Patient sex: M
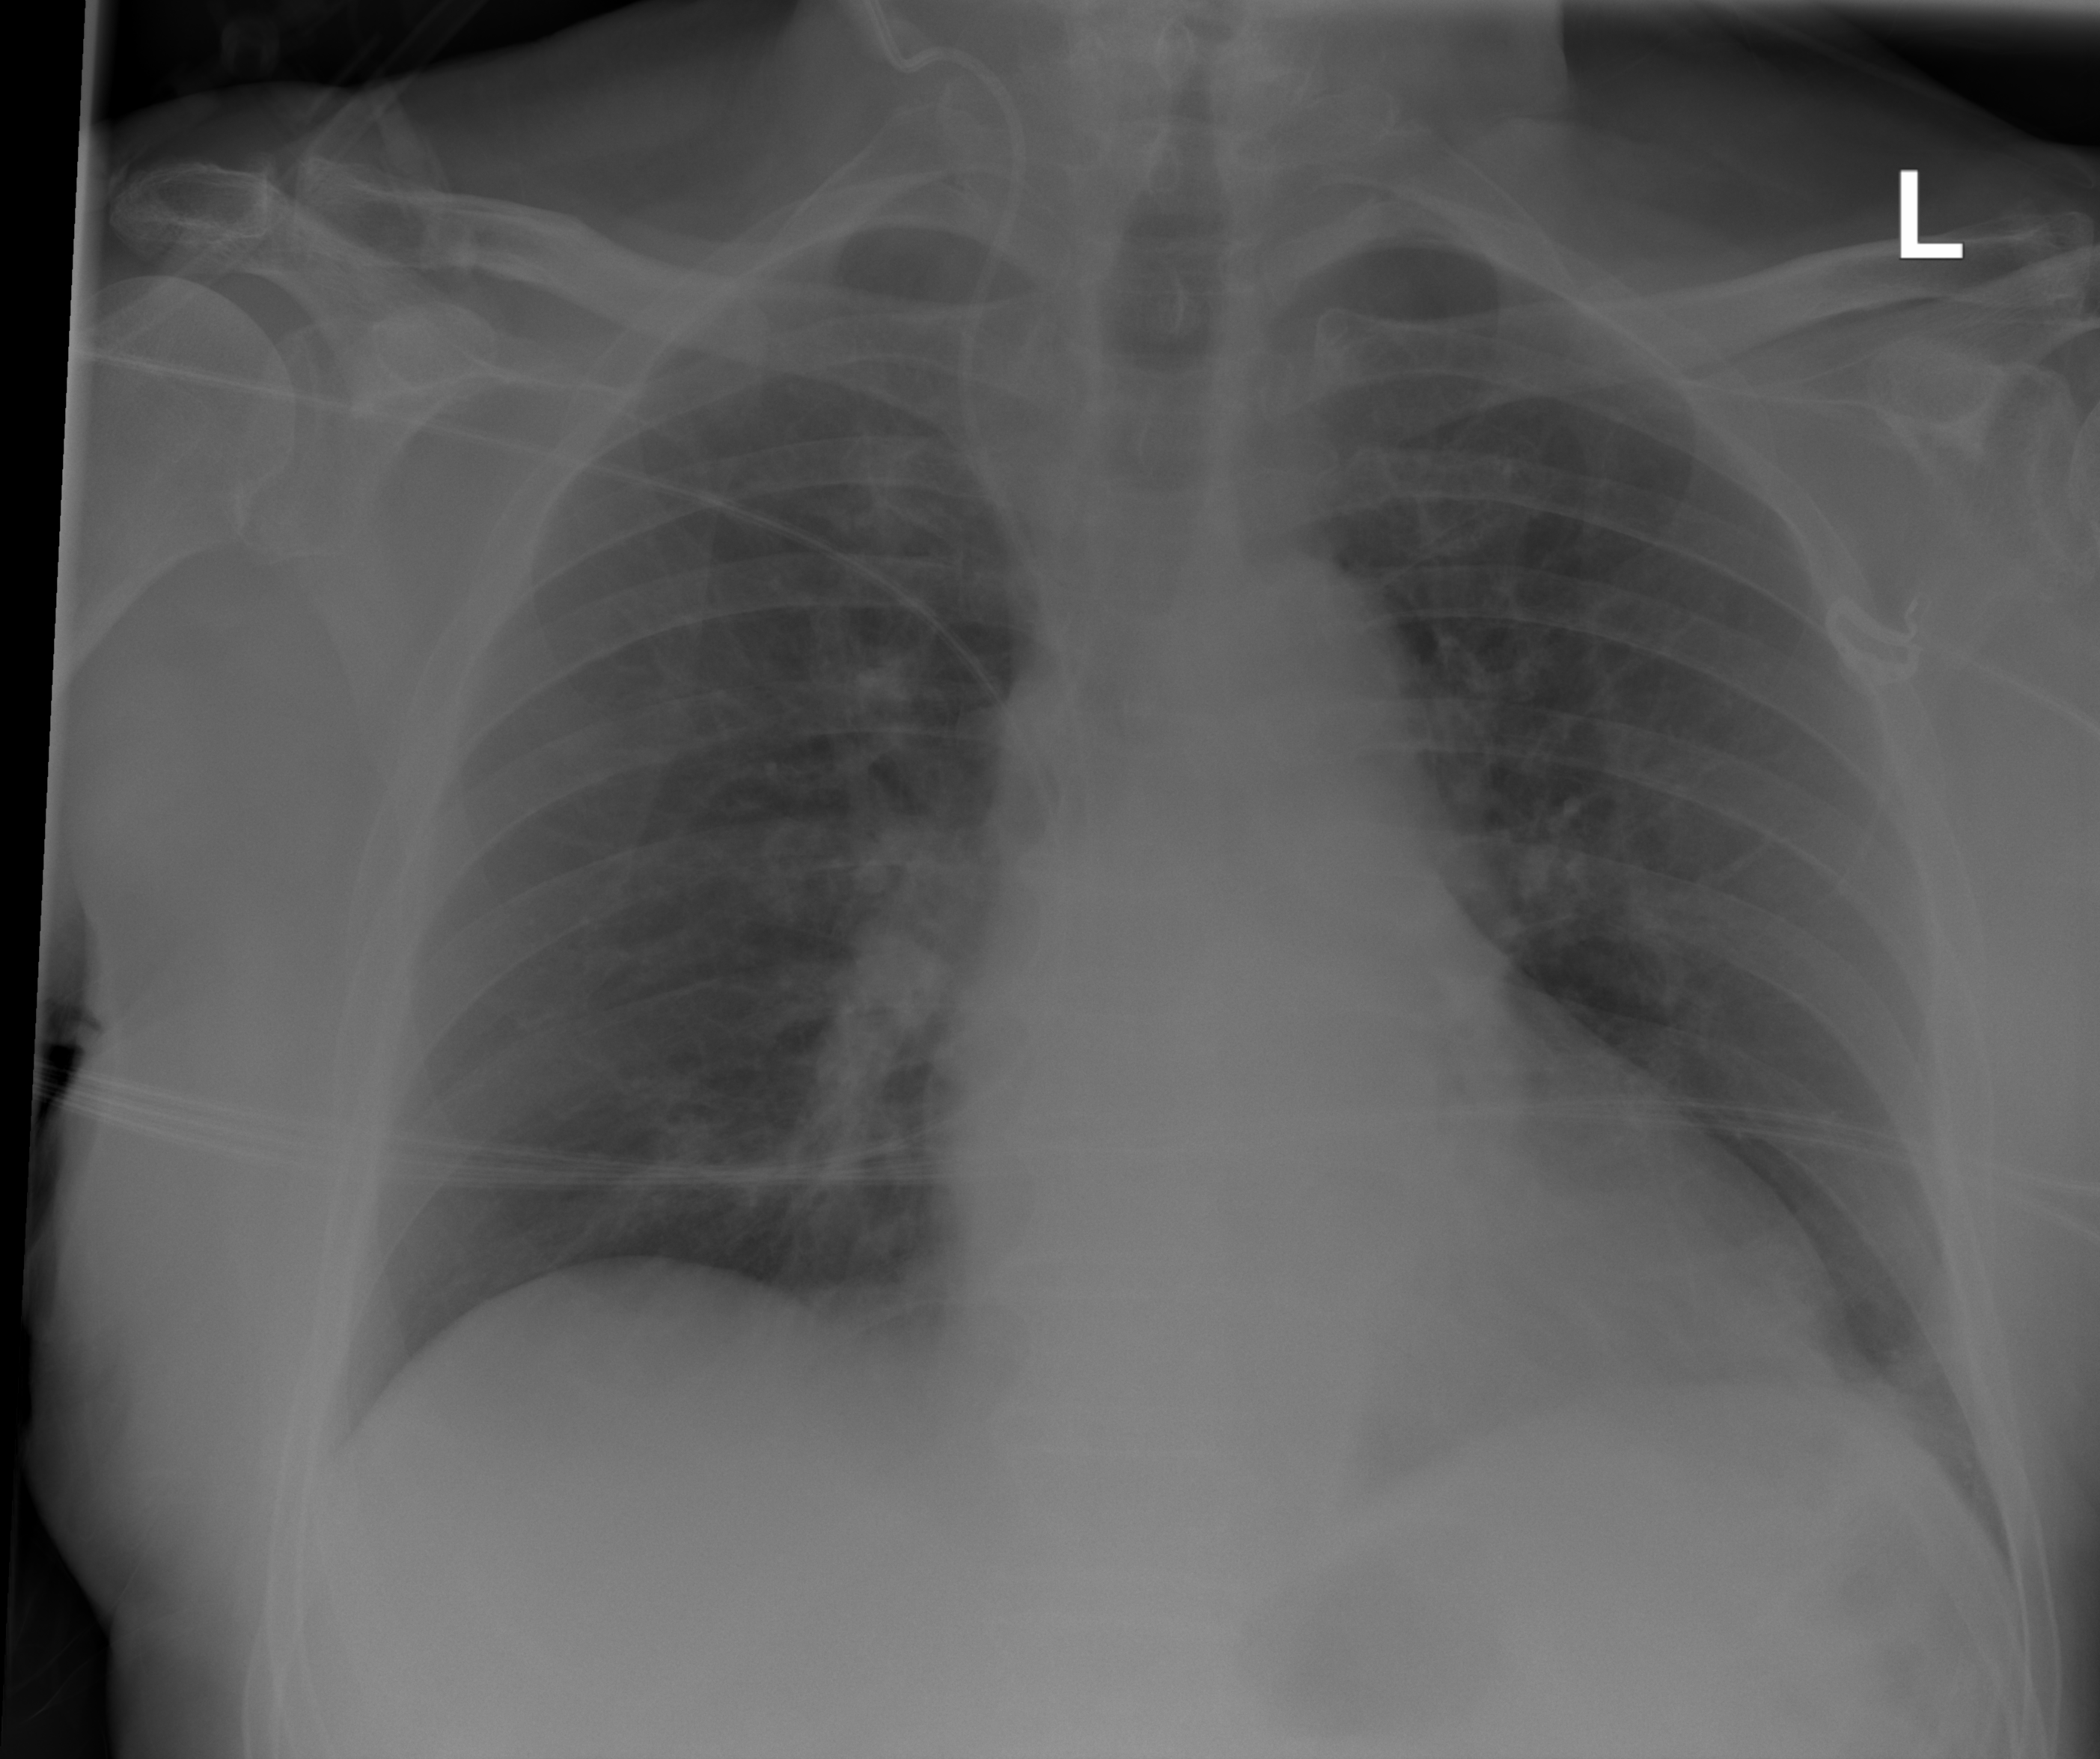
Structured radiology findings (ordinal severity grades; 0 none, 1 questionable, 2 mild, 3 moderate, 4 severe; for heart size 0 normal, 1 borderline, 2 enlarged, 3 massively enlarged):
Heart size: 2
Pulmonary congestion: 0
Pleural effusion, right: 0
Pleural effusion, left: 0
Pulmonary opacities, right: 2
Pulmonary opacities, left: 0
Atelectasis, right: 0
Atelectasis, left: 0